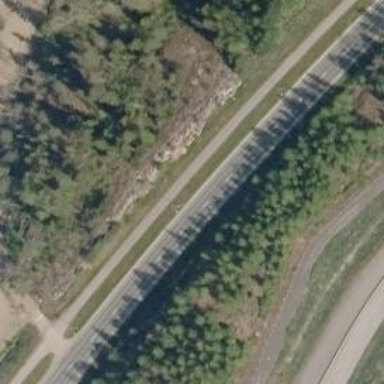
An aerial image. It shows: Asphalt cycleway.